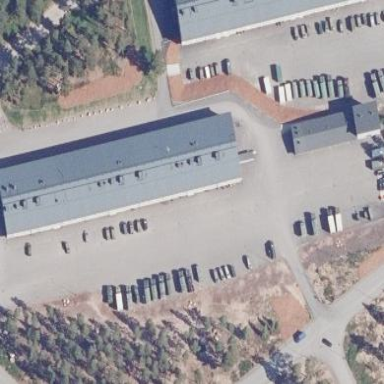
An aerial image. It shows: Military building that serves as barracks.